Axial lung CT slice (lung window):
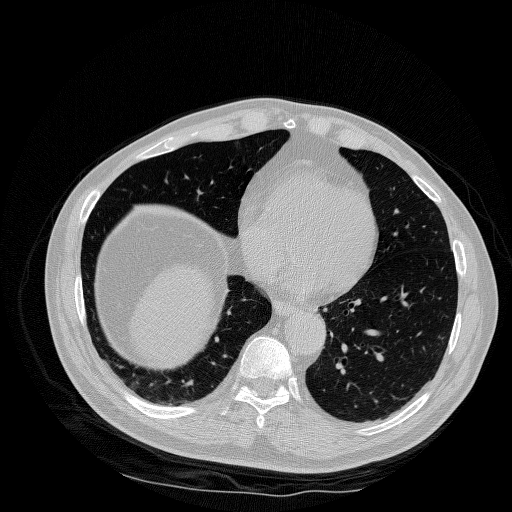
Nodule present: no